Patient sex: M
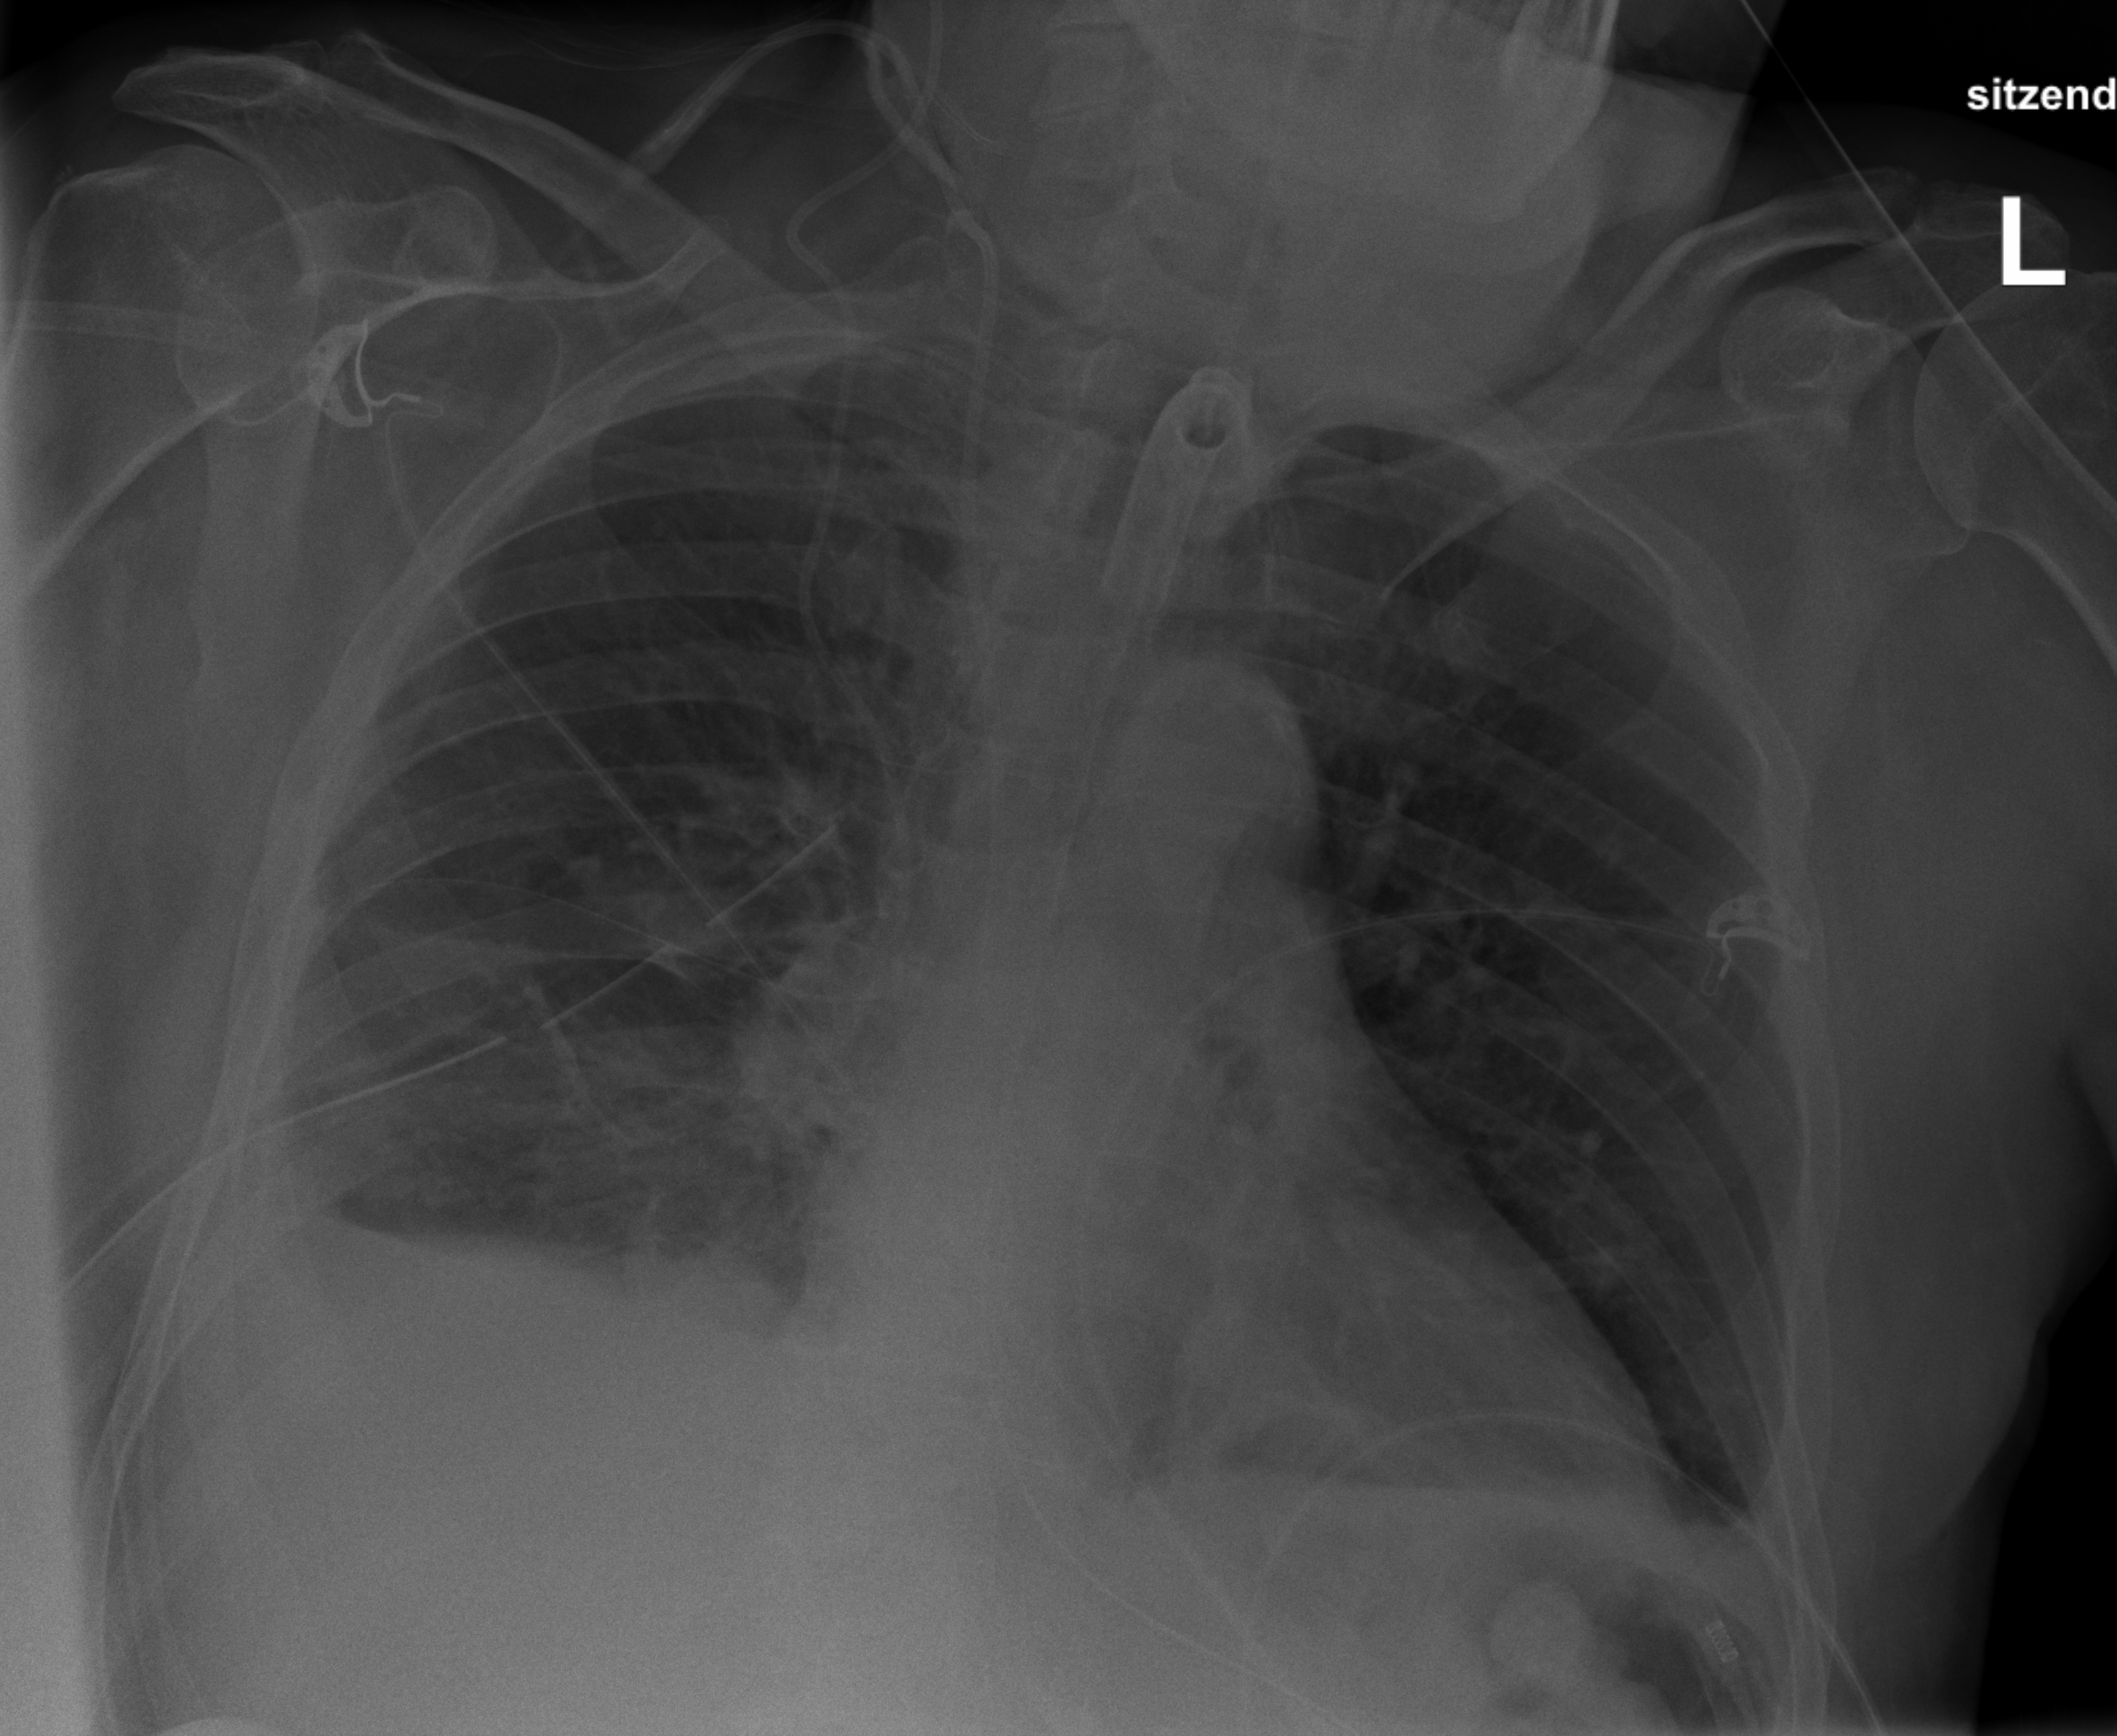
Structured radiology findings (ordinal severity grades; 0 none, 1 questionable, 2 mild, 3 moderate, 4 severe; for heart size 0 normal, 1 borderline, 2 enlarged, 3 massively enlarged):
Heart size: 0
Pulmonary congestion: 0
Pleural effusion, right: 2
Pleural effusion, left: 2
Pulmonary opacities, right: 0
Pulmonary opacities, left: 0
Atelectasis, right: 2
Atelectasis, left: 0